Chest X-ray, PA view. Patient: 57 years old, sex M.
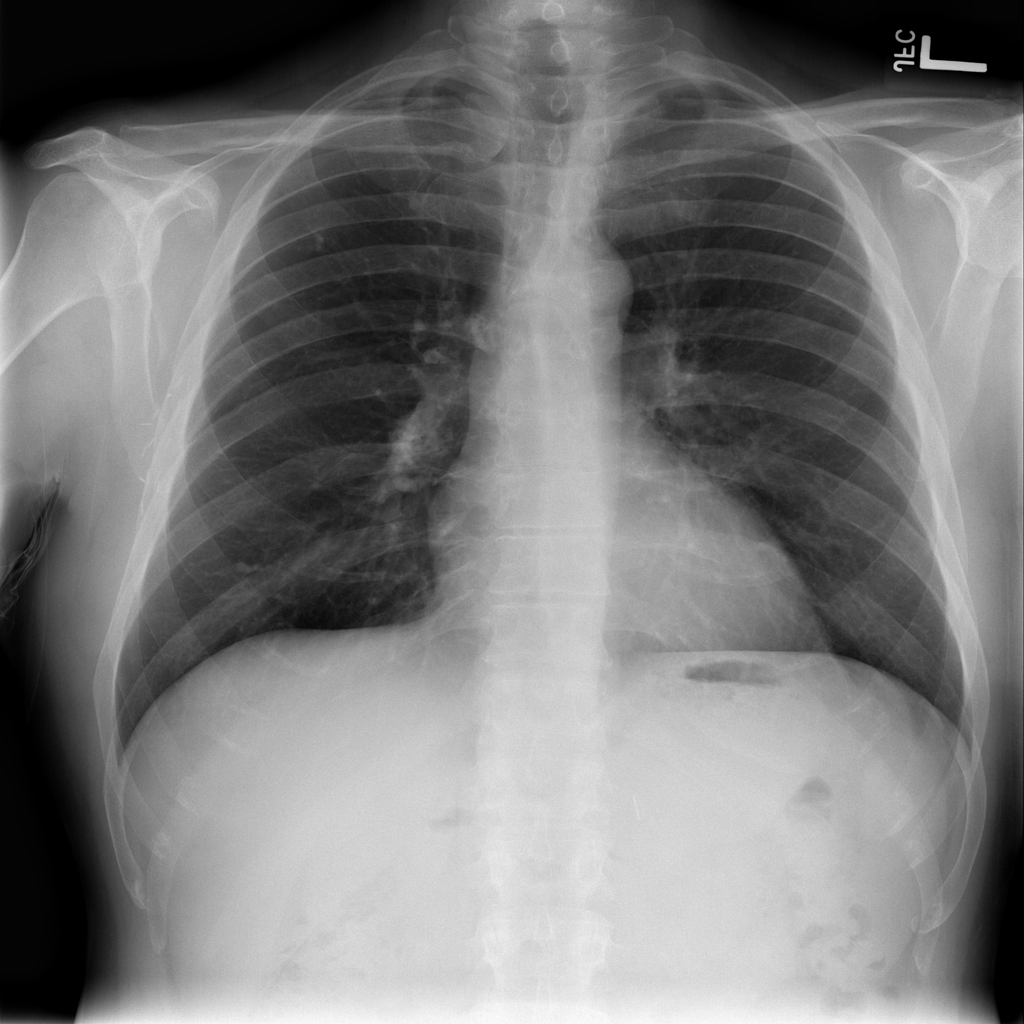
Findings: Fibrosis, Nodule